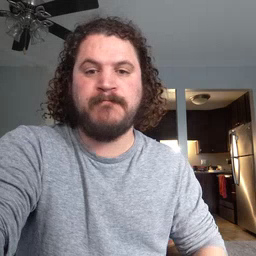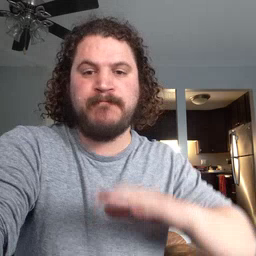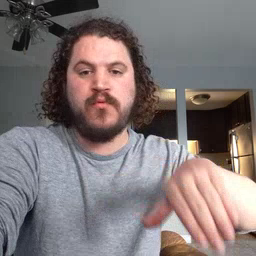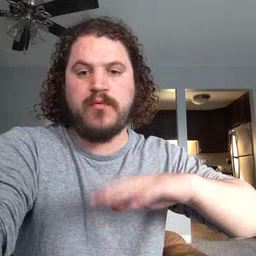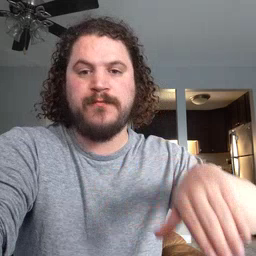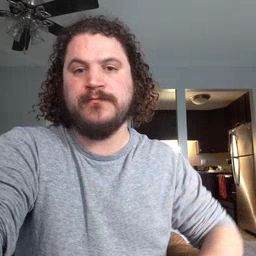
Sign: pool